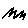
Label: zigzag